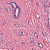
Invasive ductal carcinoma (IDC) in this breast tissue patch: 1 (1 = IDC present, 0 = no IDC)